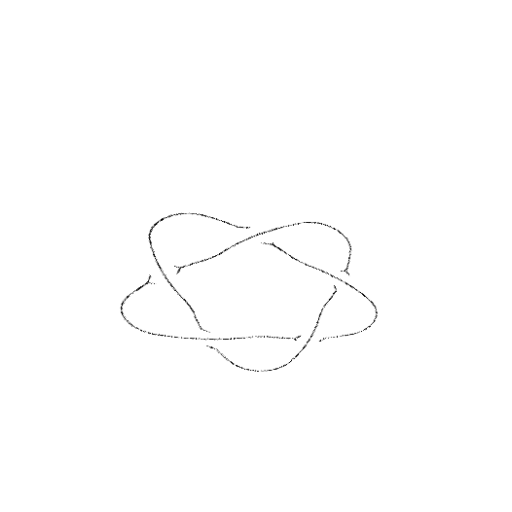
Crossing number: 5